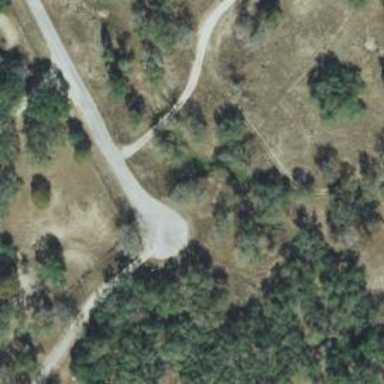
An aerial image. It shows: Turning circle on the road.